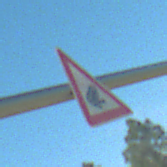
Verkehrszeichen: AmphibienwanderungLinks
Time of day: Midday
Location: Outdoor (Special)
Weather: PartlyCloudy
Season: NotSpecified
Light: Natural